Field crop: tomato
Growth stage: 1
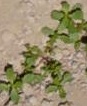
Species: portulaca